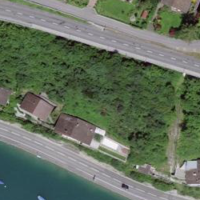
EUNIS habitat code: 45
Species observed at this site:
Cirsium vulgare